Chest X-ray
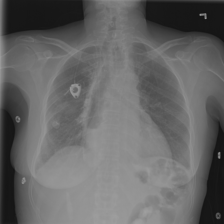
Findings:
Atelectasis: negative
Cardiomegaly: negative
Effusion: negative
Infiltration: negative
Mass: negative
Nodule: negative
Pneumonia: negative
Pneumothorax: negative
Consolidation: negative
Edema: negative
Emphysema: negative
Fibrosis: negative
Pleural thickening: positive
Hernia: negative